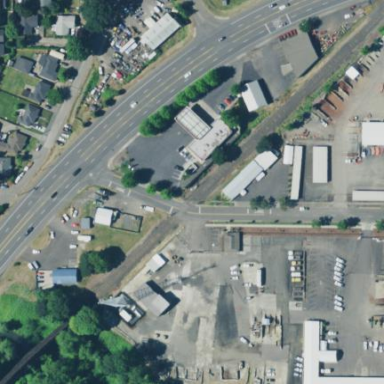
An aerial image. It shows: Retail area.